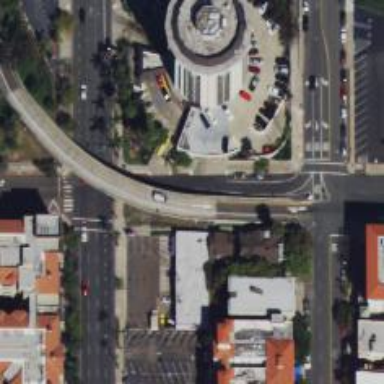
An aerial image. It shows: Service road passing through building tunnel.